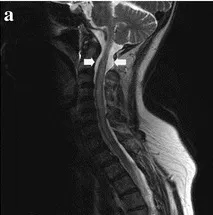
A; T2 weighted sagittal cervical spine MRI evidencing segment enlargement and edema of the spinal cord extending from C2 to T1 levels (arrows).
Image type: radiology (mri)